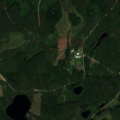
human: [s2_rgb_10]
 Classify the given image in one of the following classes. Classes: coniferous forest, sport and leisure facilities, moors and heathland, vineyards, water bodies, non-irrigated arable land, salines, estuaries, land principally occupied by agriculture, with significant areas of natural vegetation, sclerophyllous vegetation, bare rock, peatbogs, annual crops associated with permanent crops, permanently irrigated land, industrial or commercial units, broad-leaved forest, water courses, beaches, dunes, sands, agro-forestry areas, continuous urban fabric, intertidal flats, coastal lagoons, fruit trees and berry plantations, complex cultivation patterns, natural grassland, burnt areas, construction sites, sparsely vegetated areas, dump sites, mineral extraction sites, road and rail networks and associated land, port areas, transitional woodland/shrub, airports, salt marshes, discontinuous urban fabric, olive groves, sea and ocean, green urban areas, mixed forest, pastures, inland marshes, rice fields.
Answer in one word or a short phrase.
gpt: coniferous forest, mixed forest